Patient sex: F
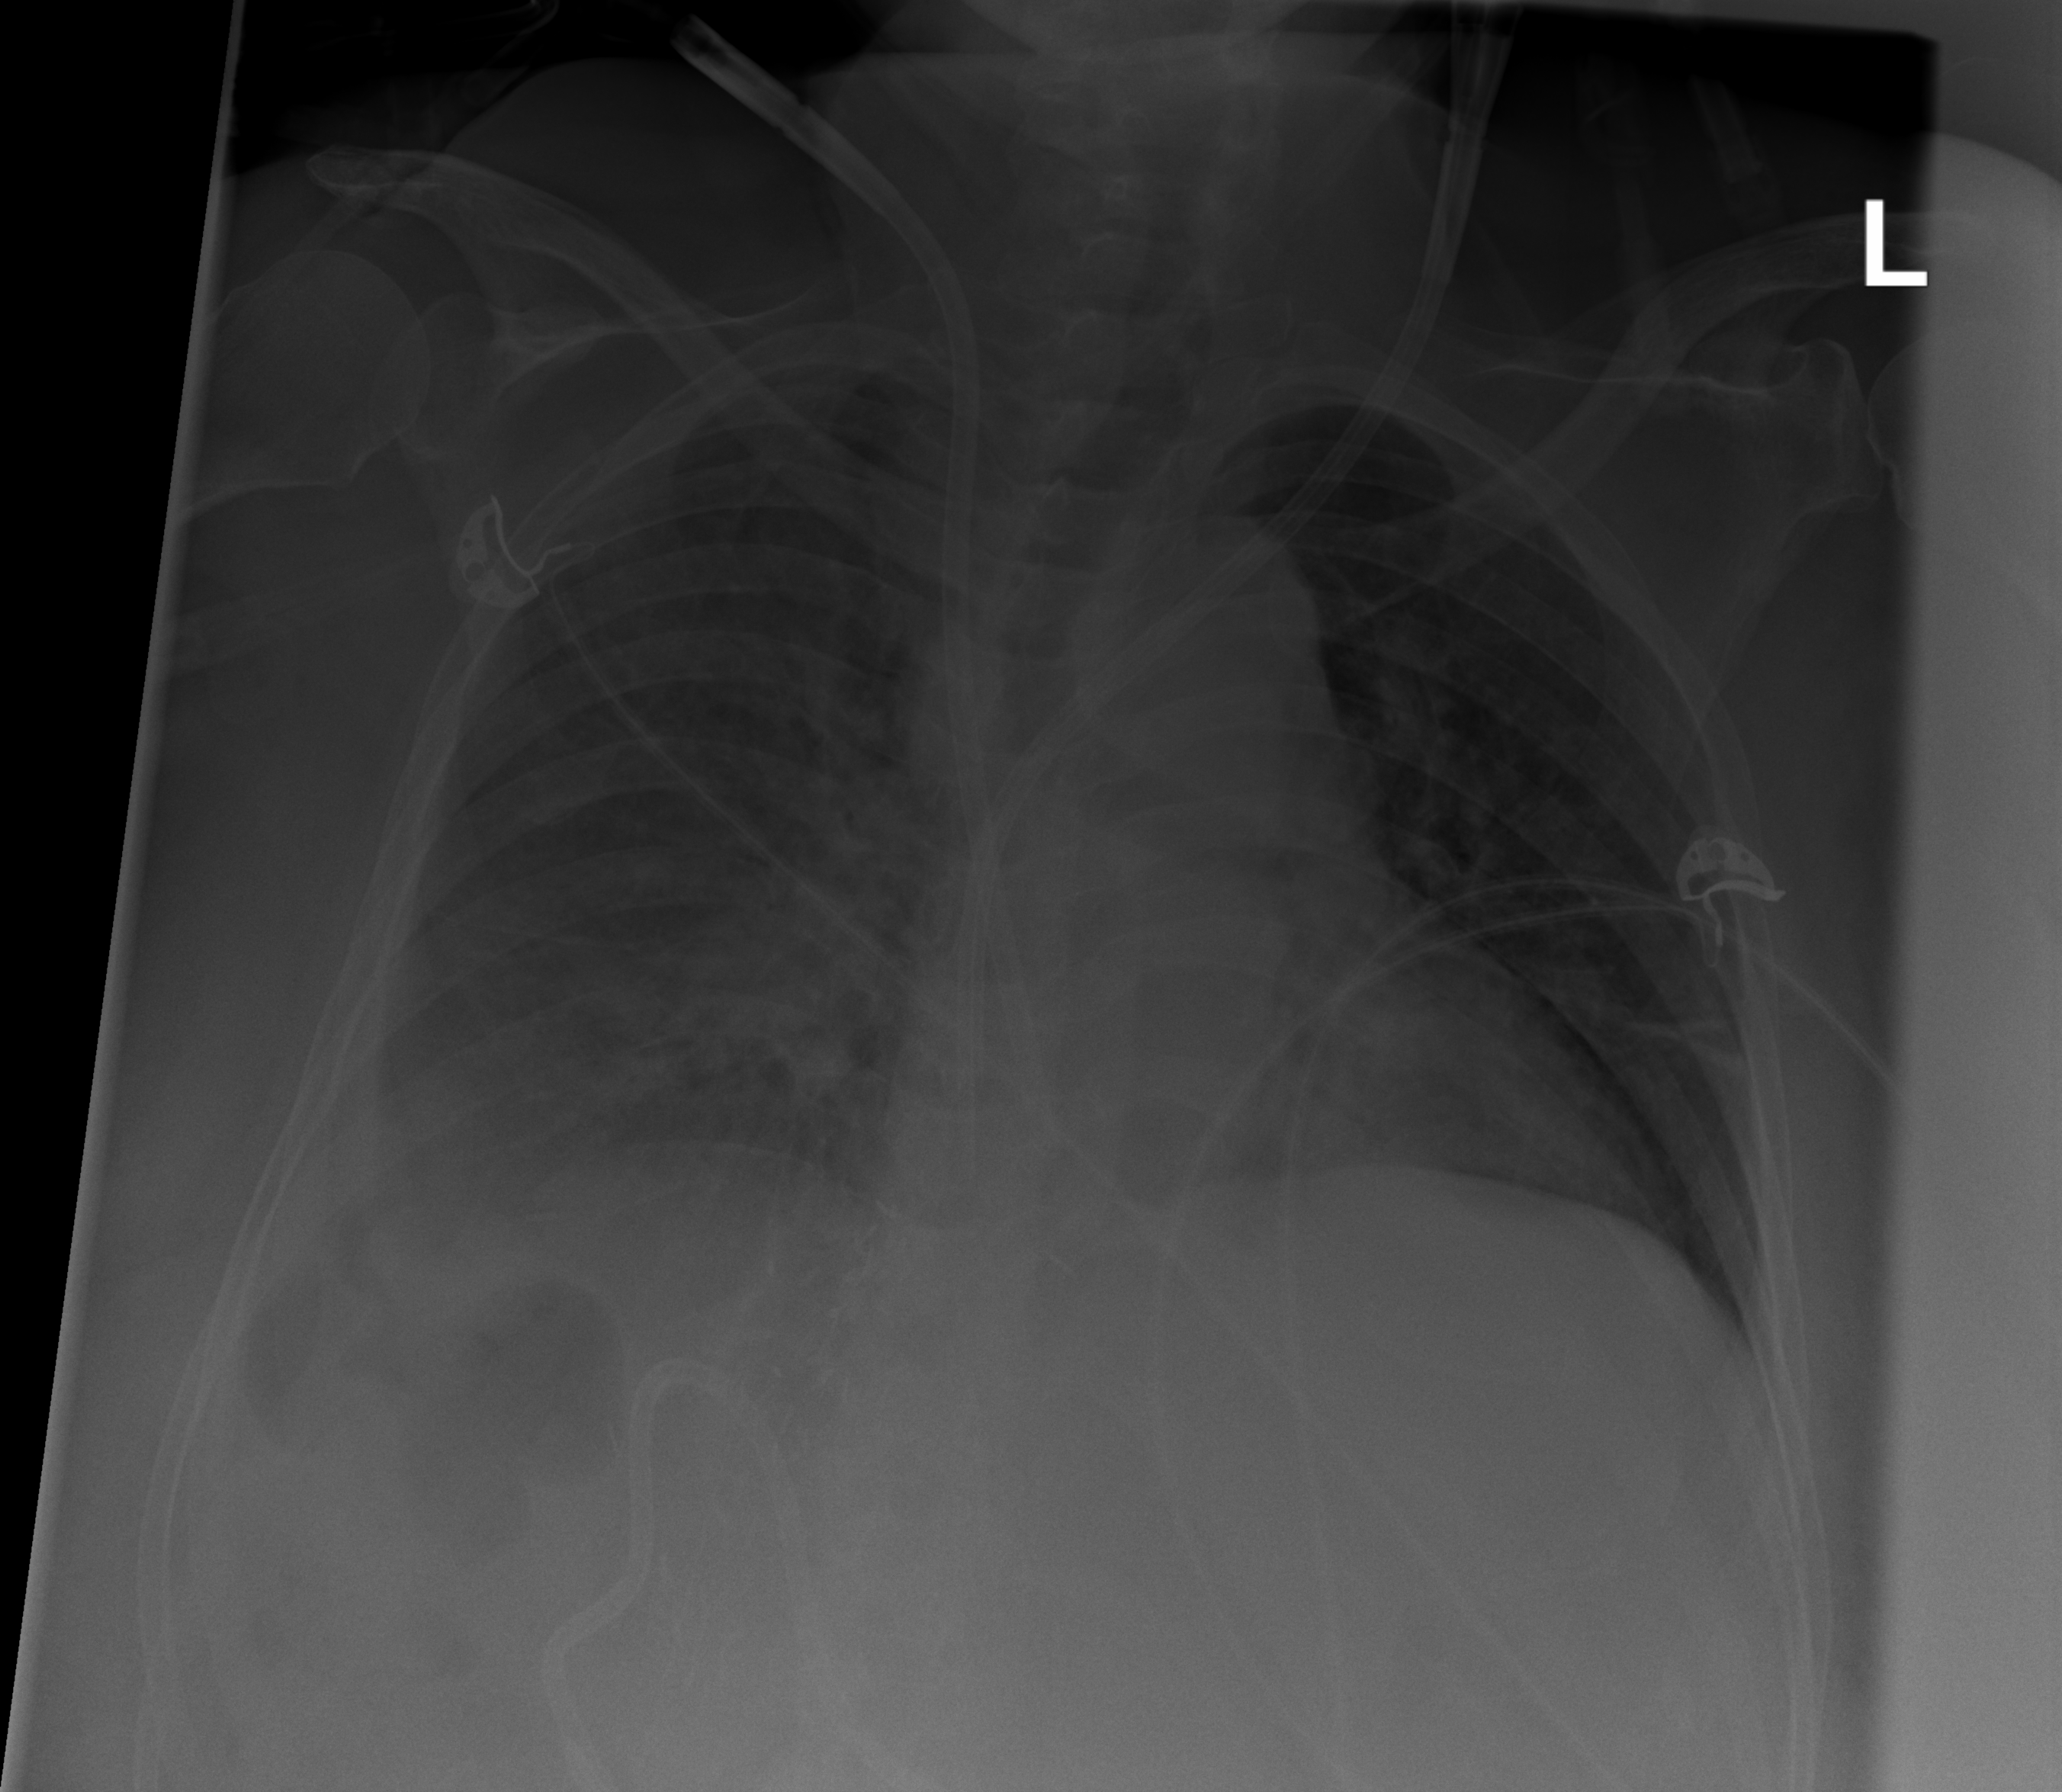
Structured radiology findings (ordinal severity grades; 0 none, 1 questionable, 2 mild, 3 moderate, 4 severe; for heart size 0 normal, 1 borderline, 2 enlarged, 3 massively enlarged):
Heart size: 1
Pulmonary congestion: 2
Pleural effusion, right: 2
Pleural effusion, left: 0
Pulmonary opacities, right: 2
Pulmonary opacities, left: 2
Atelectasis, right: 2
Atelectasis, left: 2